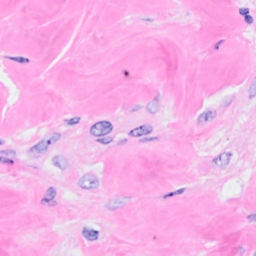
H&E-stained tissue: Breast